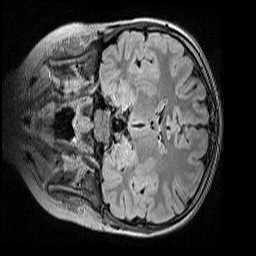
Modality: FLAIR
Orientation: coronal
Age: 10
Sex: female
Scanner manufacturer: siemens
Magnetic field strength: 3 T
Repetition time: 5 s
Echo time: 0.388 s